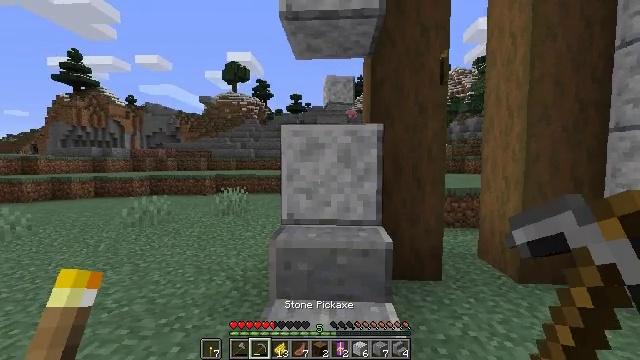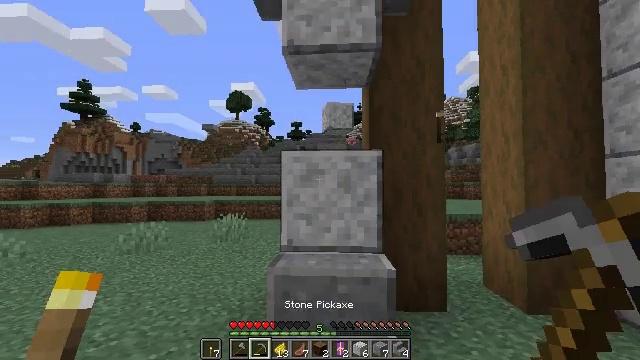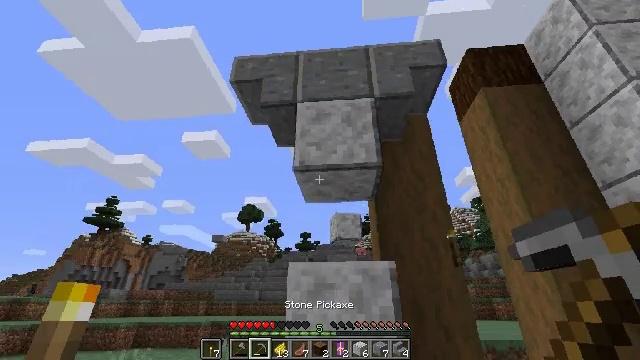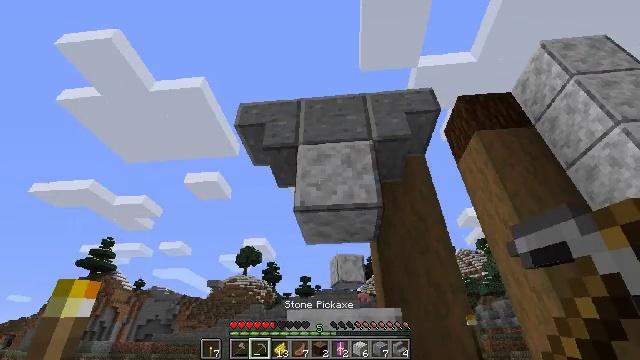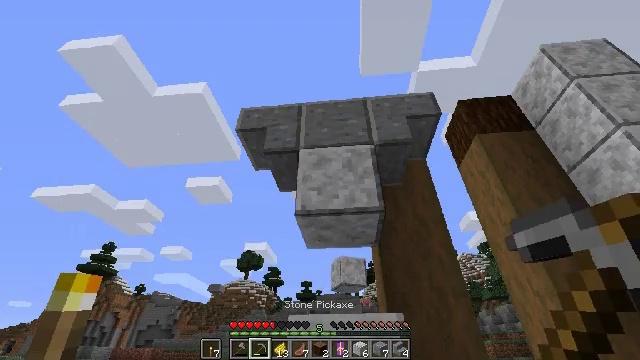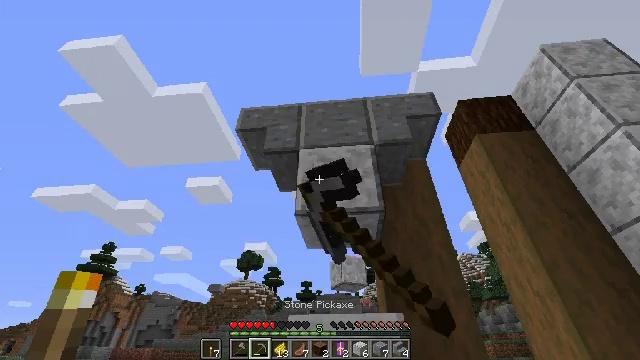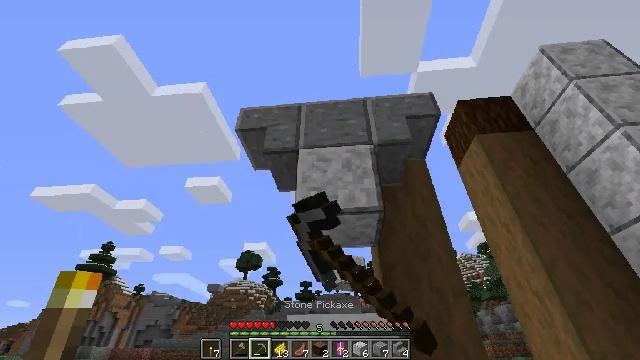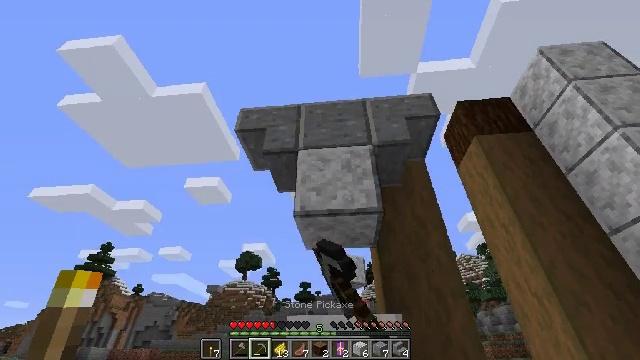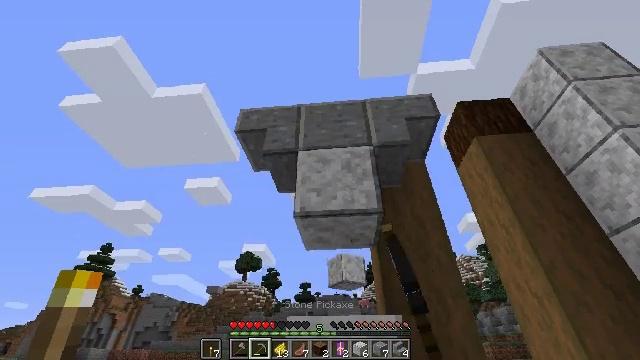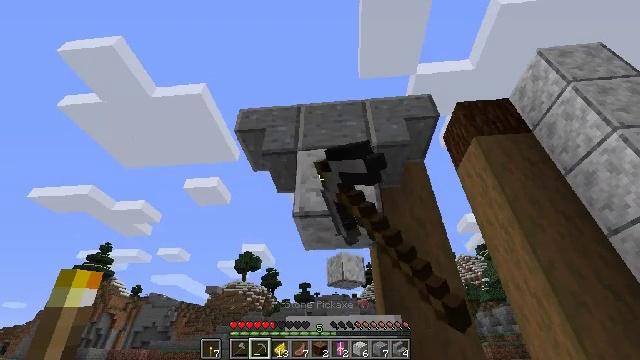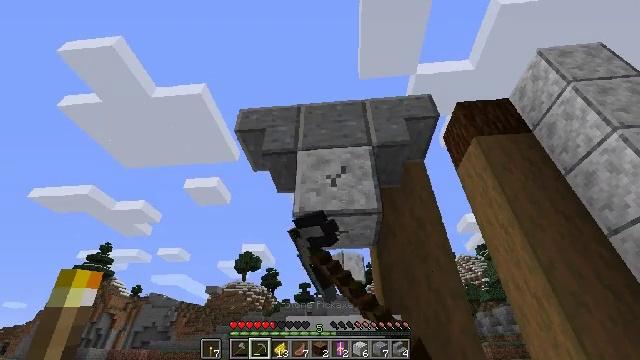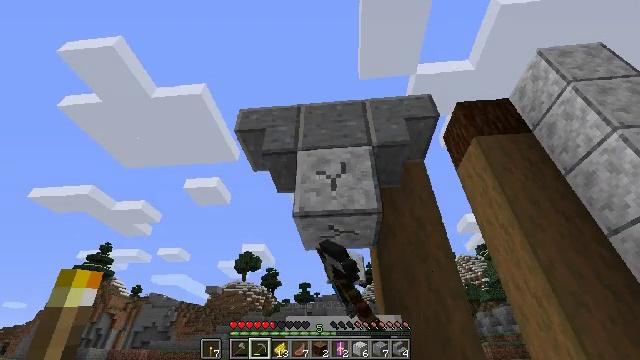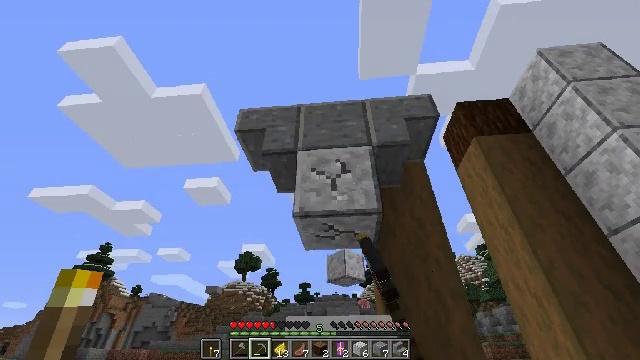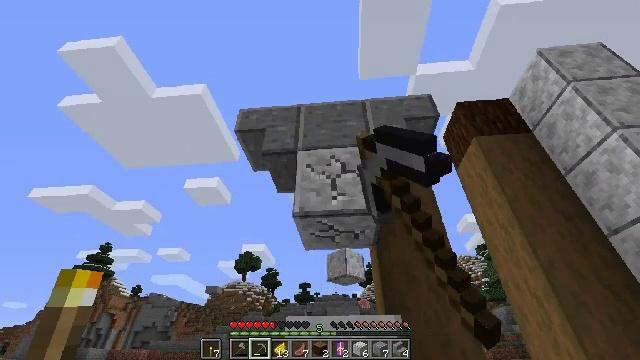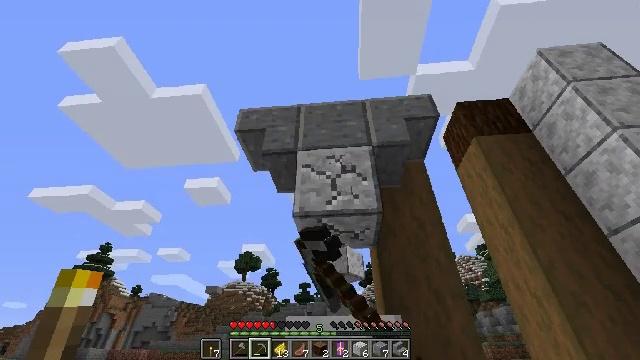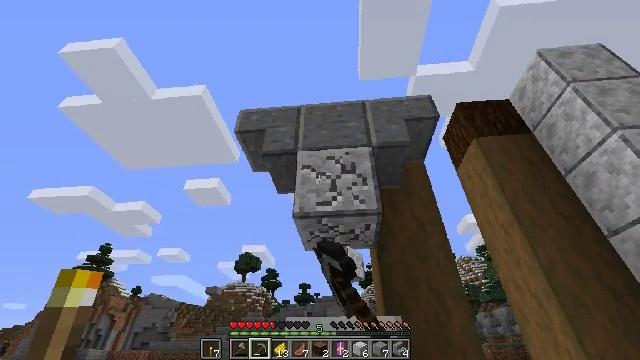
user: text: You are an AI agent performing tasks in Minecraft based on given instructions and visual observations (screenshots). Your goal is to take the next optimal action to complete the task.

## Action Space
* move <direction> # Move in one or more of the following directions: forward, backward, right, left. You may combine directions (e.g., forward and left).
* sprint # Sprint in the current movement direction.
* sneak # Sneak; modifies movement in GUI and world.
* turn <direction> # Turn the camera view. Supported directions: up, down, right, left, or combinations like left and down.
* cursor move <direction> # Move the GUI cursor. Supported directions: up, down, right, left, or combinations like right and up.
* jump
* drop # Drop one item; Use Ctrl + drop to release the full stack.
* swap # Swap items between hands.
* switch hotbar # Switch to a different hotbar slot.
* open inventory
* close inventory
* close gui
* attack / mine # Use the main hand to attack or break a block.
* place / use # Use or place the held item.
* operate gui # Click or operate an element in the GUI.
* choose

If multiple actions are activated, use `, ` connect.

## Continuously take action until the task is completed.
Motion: motion action
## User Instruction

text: Break the polished diorite block.
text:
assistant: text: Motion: turn up
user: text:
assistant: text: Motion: turn left and up
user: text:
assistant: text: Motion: turn up
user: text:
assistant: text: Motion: attack / mine
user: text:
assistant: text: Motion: attack / mine
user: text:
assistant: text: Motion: attack / mine
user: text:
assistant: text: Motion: attack / mine
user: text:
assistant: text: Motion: attack / mine
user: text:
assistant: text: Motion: attack / mine
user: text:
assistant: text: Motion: attack / mine
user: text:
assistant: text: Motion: attack / mine
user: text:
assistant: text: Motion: attack / mine
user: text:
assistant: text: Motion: attack / mine
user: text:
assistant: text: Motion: attack / mine
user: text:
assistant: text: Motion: attack / mine
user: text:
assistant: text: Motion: attack / mine
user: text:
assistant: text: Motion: attack / mine
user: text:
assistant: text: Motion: attack / mine
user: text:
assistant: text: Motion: turn up, attack / mine
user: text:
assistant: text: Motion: turn right and up, attack / mine
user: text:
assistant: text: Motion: turn up, attack / mine
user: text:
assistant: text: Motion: turn up, attack / mine
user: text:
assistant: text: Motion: attack / mine
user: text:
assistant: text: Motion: attack / mine